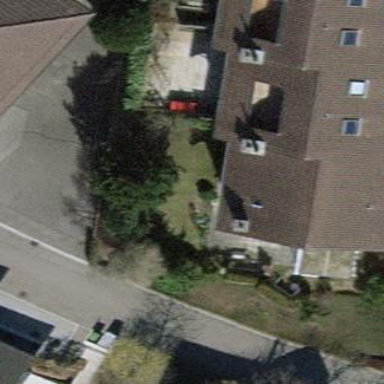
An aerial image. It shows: Terrace building with gabled roof.